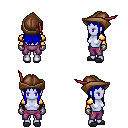
a pixel art fantasy rpg character, female body template, dark elf, purple skin, gold arm armor, magenta pants, blue unkempt hairstyle, leather cap, metal gloves, gray slippers, four views (front, back, left, right), 2x2 character sprite sheet, small pixel art, hard edges, no anti-aliasing